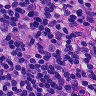
Metastatic tissue present: no